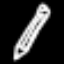
Label: pencil